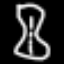
Label: hourglass